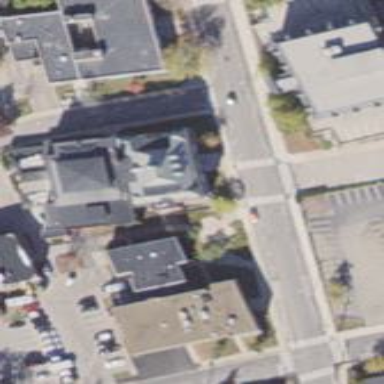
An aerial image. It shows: Town hall building.